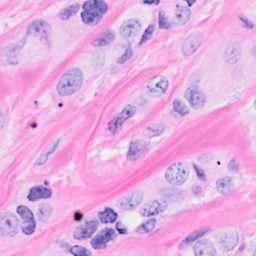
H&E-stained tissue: Breast